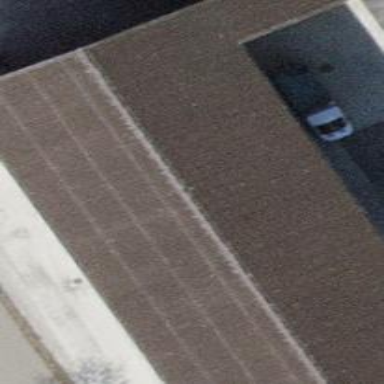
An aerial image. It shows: Warehouse building.